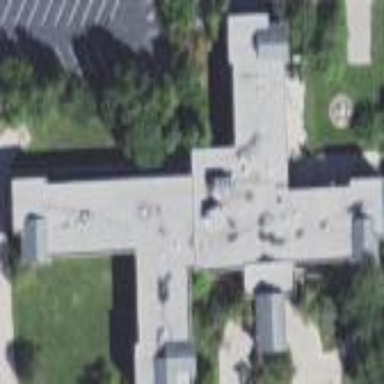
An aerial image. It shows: Commercial building.